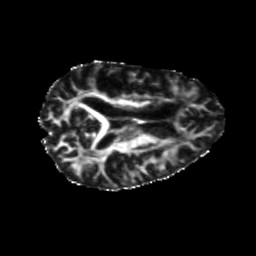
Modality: FA
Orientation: axial
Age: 46
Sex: male
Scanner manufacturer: siemens
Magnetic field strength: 3 T
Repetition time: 5.25 s
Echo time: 0.08 s